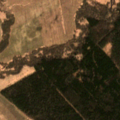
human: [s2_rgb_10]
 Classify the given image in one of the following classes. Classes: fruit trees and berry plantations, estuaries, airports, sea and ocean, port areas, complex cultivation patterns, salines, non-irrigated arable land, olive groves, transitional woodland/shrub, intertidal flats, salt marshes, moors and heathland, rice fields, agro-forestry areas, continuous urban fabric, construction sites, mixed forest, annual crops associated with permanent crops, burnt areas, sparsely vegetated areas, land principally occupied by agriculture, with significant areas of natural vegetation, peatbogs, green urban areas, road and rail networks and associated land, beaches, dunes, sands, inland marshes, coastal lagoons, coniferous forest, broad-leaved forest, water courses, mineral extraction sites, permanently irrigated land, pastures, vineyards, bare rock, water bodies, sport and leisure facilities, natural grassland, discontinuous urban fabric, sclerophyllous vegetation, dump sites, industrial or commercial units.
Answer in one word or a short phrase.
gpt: non-irrigated arable land, pastures, coniferous forest, mixed forest, transitional woodland/shrub